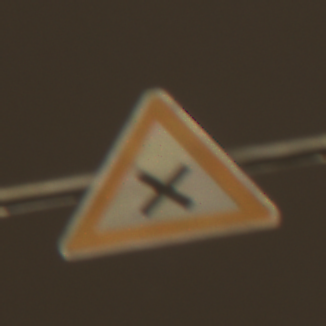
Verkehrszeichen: KreuzungOderEinmuendung
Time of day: Night
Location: Outdoor (Urban)
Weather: Overcast
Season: NotSpecified
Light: Artificial